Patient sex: F
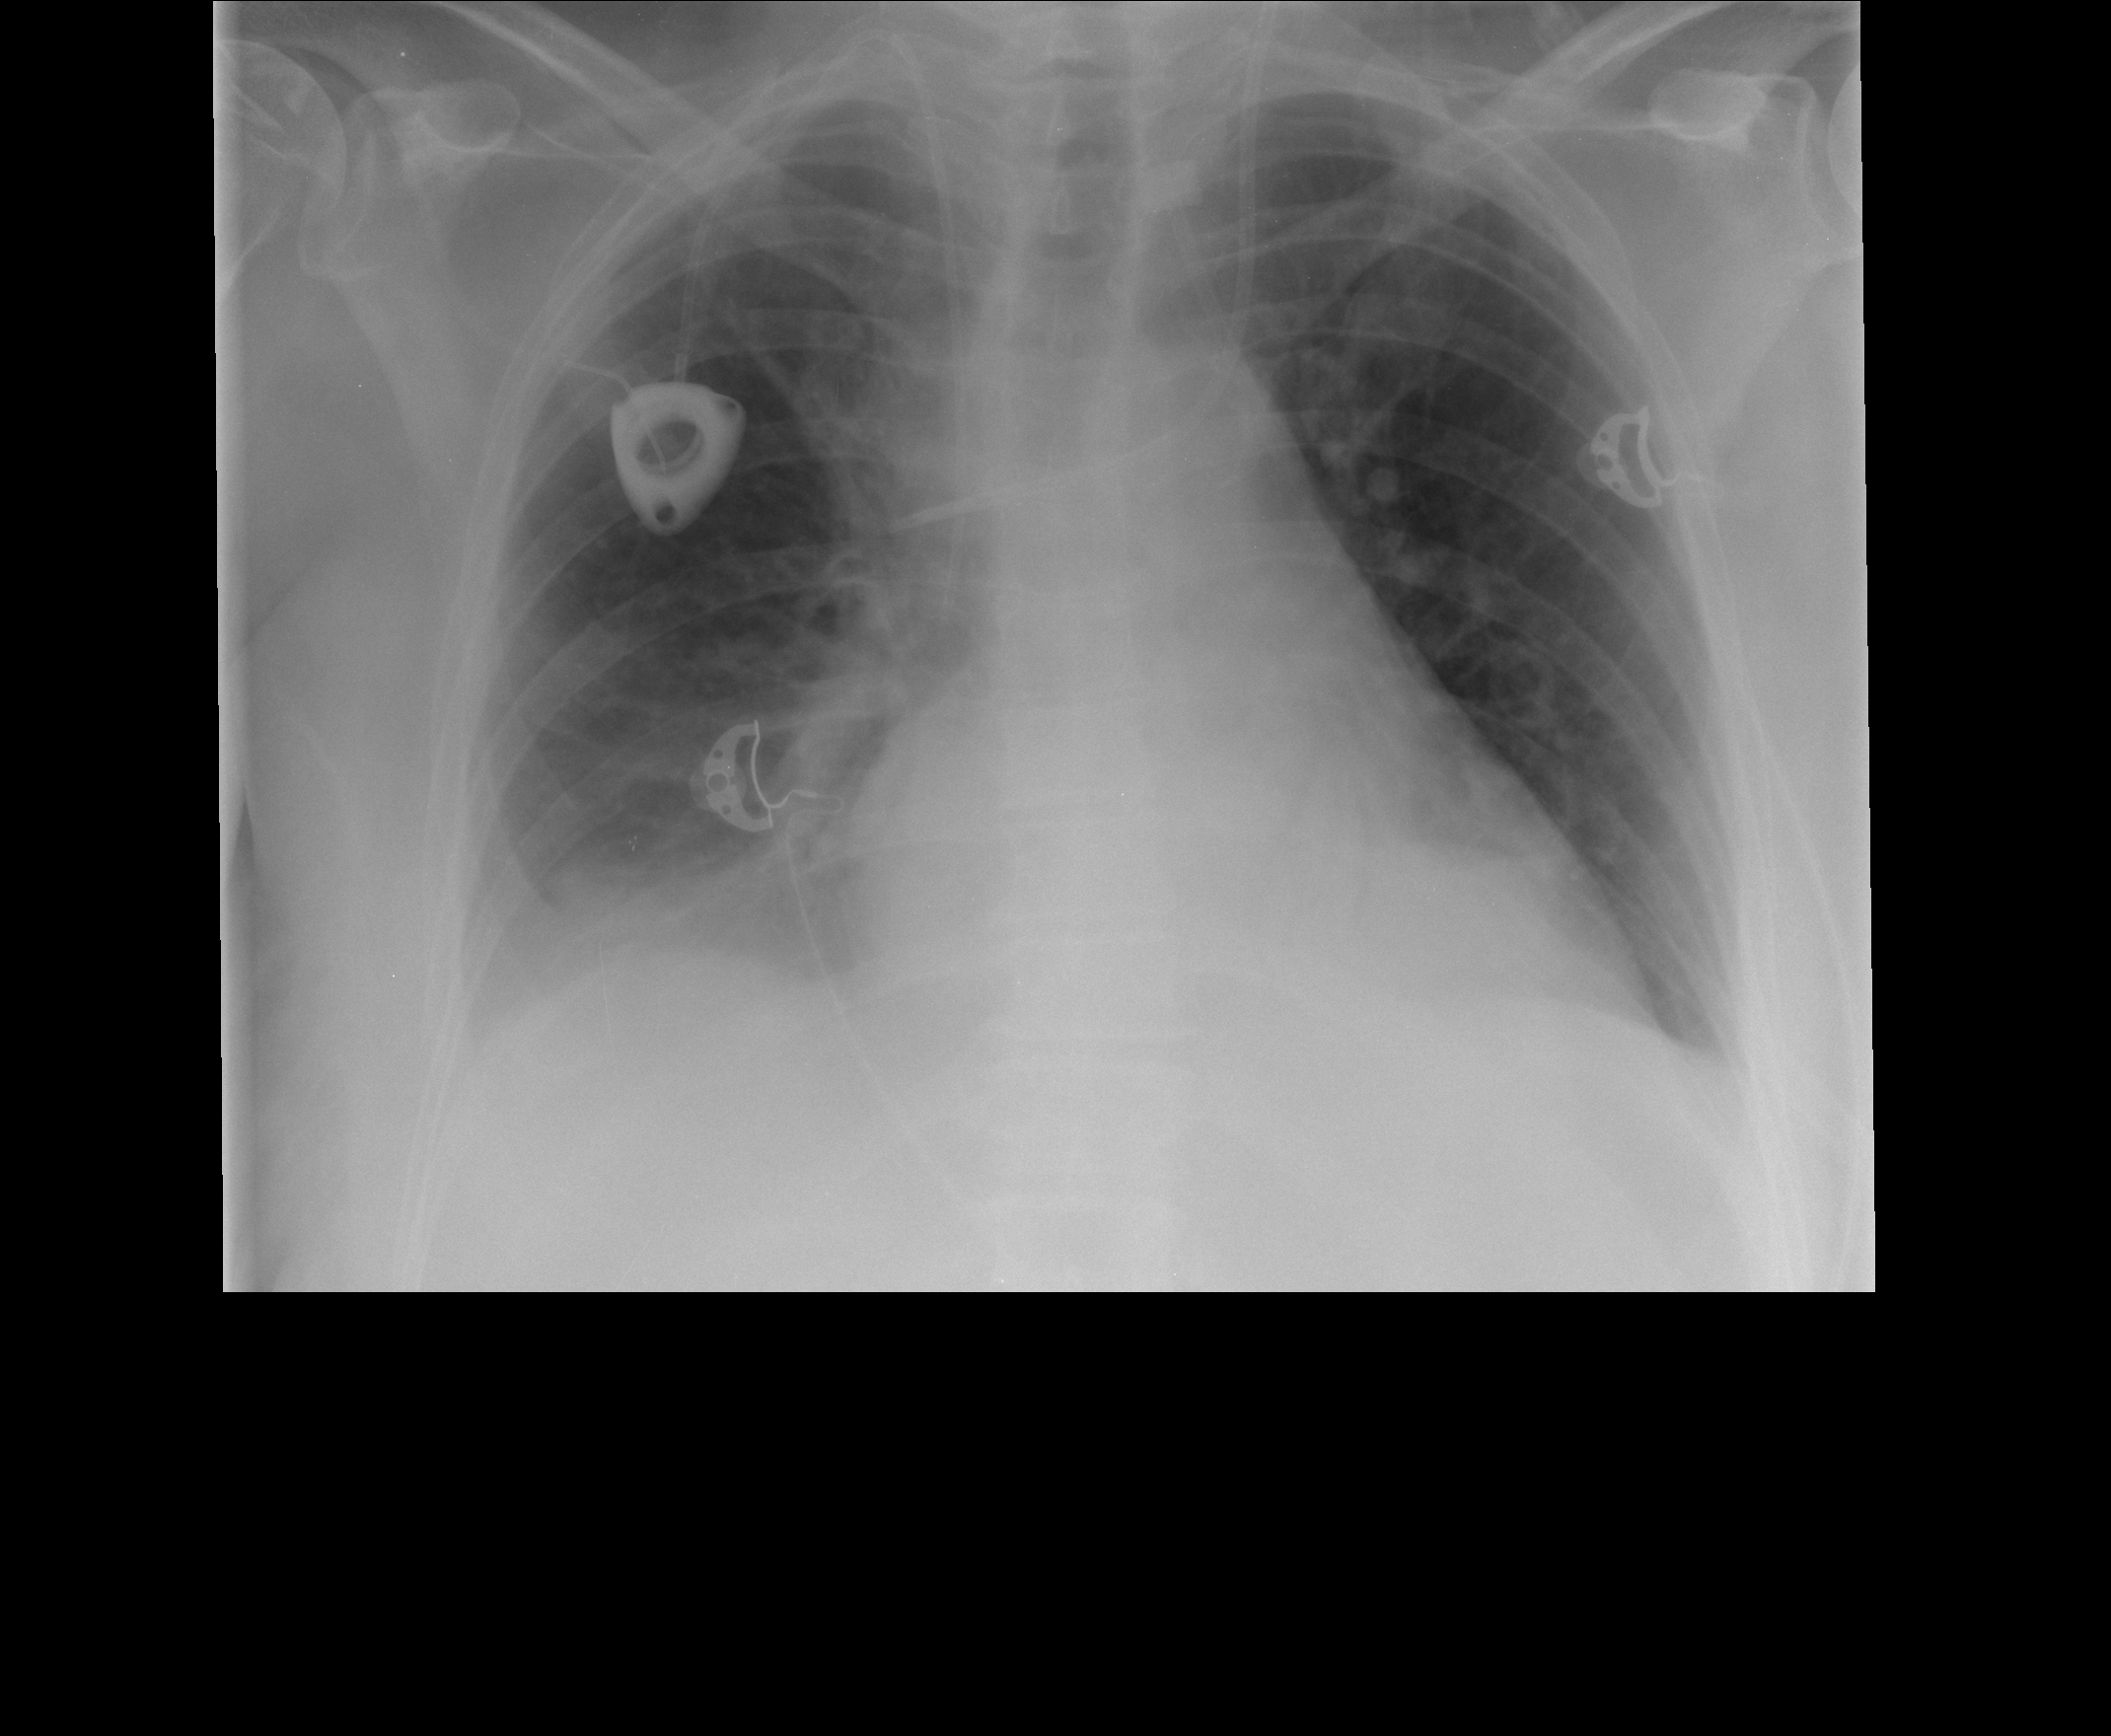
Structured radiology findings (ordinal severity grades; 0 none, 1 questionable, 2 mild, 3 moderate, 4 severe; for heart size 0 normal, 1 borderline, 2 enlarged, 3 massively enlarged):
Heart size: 0
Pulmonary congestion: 0
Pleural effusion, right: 1
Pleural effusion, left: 0
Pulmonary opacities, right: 0
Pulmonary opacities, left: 0
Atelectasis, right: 0
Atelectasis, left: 0